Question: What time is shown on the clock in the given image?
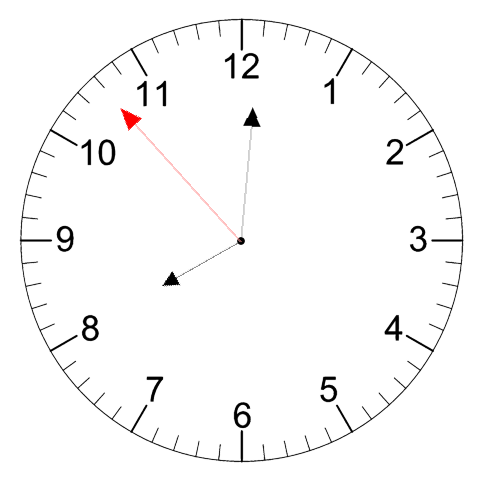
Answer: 08:00:53